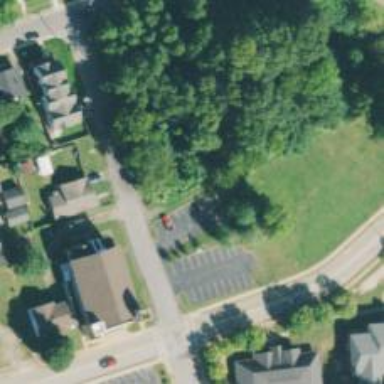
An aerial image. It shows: Alley designated for service vehicles.